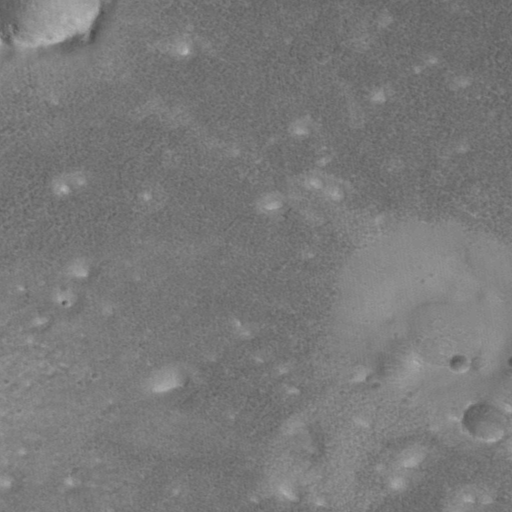
Objects detected: cone